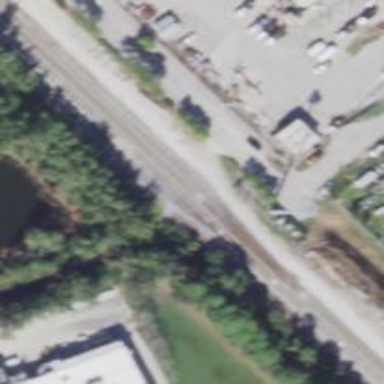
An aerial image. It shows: Railway siding with rails.